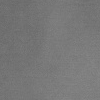
Atmospheric dust classification: dusty